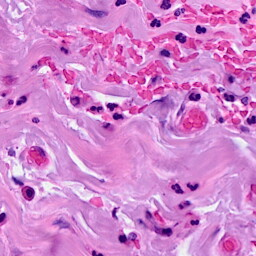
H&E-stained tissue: Breast